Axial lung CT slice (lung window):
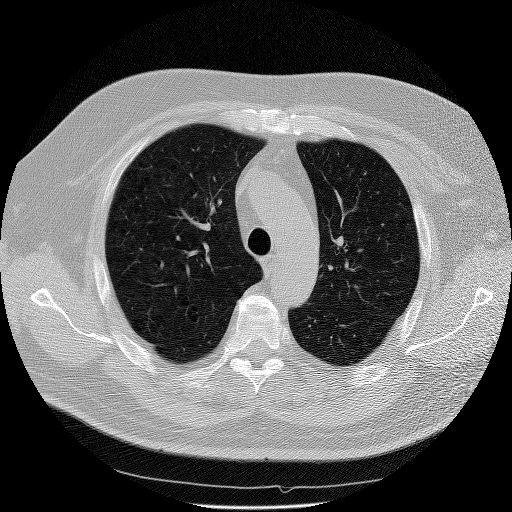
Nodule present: no